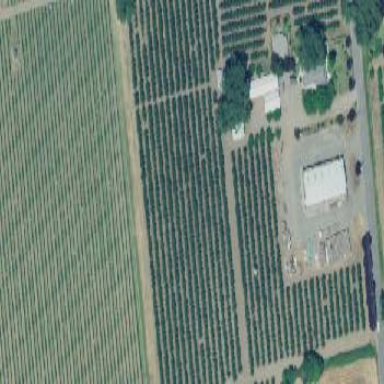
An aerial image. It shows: Orchard.